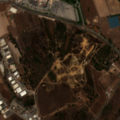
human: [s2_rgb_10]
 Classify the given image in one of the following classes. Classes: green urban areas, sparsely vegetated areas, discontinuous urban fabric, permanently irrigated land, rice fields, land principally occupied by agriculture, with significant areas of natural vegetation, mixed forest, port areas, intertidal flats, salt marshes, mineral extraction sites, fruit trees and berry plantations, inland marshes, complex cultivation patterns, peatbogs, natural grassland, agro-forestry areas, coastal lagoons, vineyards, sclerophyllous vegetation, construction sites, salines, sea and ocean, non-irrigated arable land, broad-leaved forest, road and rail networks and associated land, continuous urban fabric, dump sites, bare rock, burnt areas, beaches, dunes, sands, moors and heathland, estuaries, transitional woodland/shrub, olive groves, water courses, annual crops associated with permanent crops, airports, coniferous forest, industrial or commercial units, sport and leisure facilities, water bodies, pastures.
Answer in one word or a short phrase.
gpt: discontinuous urban fabric, industrial or commercial units, non-irrigated arable land, permanently irrigated land, fruit trees and berry plantations, natural grassland, transitional woodland/shrub, salines